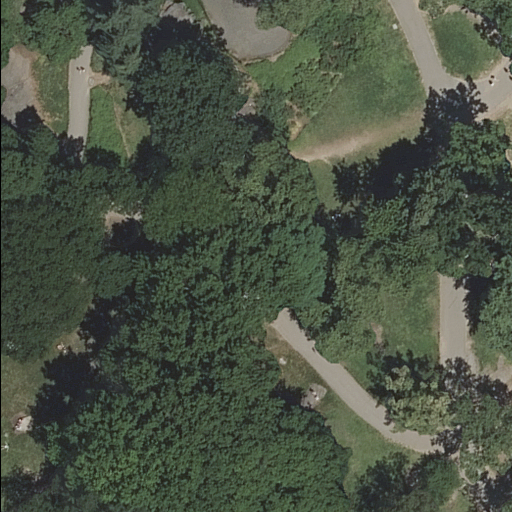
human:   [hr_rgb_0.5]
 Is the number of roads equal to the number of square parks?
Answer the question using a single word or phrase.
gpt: no

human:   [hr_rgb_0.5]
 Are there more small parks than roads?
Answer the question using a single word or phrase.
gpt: no

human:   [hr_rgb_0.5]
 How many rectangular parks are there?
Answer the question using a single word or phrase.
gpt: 1

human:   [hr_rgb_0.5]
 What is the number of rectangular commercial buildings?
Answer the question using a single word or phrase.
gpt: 0

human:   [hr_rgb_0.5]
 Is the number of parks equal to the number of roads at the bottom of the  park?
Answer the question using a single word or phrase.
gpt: no

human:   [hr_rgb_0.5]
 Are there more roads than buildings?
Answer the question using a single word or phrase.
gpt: yes

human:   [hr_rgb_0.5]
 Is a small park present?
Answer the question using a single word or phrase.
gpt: no

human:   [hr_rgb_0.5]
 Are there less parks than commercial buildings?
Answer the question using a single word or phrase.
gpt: no

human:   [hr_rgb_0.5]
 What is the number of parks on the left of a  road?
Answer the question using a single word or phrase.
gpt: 0

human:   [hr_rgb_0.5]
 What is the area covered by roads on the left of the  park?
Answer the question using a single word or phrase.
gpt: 0m2

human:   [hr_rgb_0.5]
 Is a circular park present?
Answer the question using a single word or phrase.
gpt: no

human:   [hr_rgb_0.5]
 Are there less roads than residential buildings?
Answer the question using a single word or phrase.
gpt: no

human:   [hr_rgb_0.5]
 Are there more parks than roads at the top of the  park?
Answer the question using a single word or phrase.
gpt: no

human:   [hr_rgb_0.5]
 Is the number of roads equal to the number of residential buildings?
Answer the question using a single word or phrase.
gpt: no

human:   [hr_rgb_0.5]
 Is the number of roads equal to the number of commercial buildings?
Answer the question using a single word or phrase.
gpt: no

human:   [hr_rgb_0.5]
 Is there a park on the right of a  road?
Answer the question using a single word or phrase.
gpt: yes

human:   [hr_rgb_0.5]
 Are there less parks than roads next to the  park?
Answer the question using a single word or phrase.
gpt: yes

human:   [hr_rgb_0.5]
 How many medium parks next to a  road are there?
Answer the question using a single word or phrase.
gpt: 0

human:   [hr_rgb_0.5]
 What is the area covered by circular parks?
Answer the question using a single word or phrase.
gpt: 0m2

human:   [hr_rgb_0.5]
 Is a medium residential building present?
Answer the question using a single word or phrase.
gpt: no

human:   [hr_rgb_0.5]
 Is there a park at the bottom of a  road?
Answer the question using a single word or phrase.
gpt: no

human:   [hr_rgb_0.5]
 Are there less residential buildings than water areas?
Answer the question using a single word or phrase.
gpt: no

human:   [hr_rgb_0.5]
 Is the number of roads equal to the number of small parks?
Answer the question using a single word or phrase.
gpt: no

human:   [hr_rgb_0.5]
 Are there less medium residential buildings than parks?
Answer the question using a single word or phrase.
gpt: yes

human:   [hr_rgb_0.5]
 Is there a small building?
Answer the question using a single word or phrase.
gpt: no

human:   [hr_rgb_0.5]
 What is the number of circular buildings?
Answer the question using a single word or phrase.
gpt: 0

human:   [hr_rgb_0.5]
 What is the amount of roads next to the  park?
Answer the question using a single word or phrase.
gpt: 5

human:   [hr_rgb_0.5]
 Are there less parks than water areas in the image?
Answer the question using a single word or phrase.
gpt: no

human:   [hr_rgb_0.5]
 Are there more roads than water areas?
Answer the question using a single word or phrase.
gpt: yes

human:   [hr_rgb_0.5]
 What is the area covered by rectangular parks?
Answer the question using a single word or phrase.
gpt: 10625m2

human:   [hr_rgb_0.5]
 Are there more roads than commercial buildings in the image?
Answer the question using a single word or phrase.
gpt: yes

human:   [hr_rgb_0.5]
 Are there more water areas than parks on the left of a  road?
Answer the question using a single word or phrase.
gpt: no

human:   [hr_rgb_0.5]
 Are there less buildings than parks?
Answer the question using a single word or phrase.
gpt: yes

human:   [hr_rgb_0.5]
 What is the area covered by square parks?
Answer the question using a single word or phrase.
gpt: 0m2

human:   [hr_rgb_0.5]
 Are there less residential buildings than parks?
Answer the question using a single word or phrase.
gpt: yes

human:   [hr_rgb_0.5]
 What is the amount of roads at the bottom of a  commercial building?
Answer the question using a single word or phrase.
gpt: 0